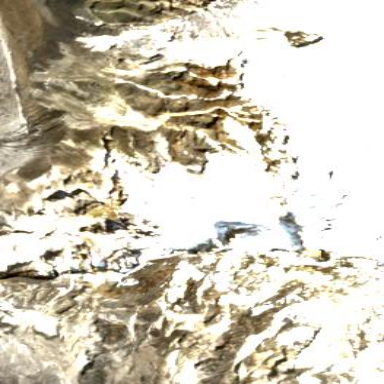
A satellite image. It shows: Stunning view of glacier.